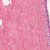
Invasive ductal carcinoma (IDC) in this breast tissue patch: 0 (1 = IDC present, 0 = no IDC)